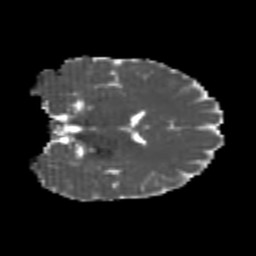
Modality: MD
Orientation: coronal
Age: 20
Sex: female
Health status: healthy
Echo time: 0.074 s